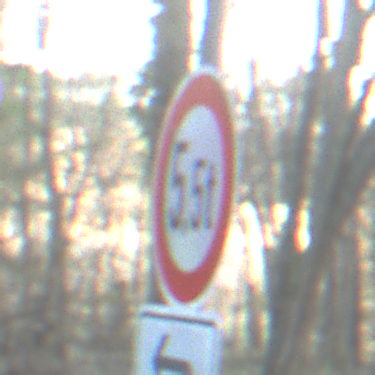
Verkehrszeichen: TatsaechlicheMasse
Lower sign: RichtungsangabeDurchPfeile2
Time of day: SunriseSunset
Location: Outdoor (Nature)
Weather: Clear
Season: Winter
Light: Natural